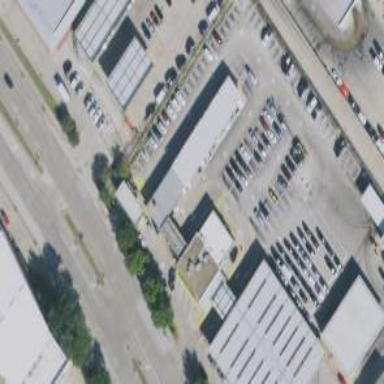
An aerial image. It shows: View of roof of building.